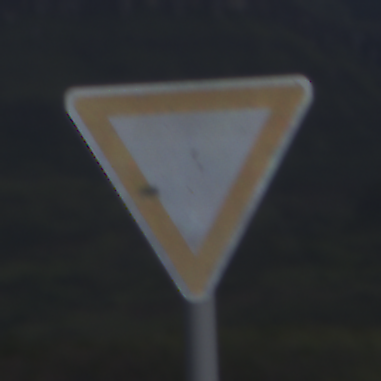
Verkehrszeichen: VorfahrtGewaehren
Umgebung: Outdoor, Nature
Tageszeit: SunriseSunset
Wetter: PartlyCloudy
Licht: Natural
Jahreszeit: NotSpecified
Kontrast: LowContrast